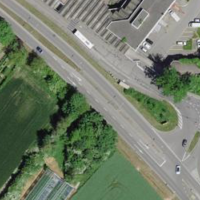
EUNIS habitat code: 57
Species observed at this site:
Cirsium arvense